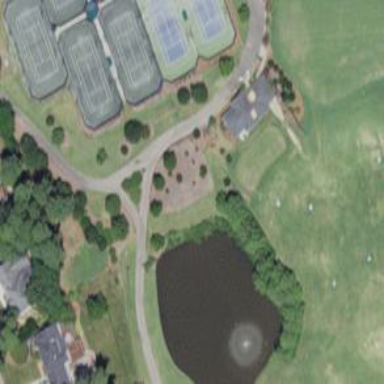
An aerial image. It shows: Asphalt path within golf course area.